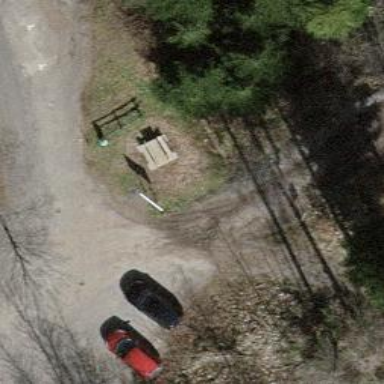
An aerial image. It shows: Picnic table located in leisure land area.